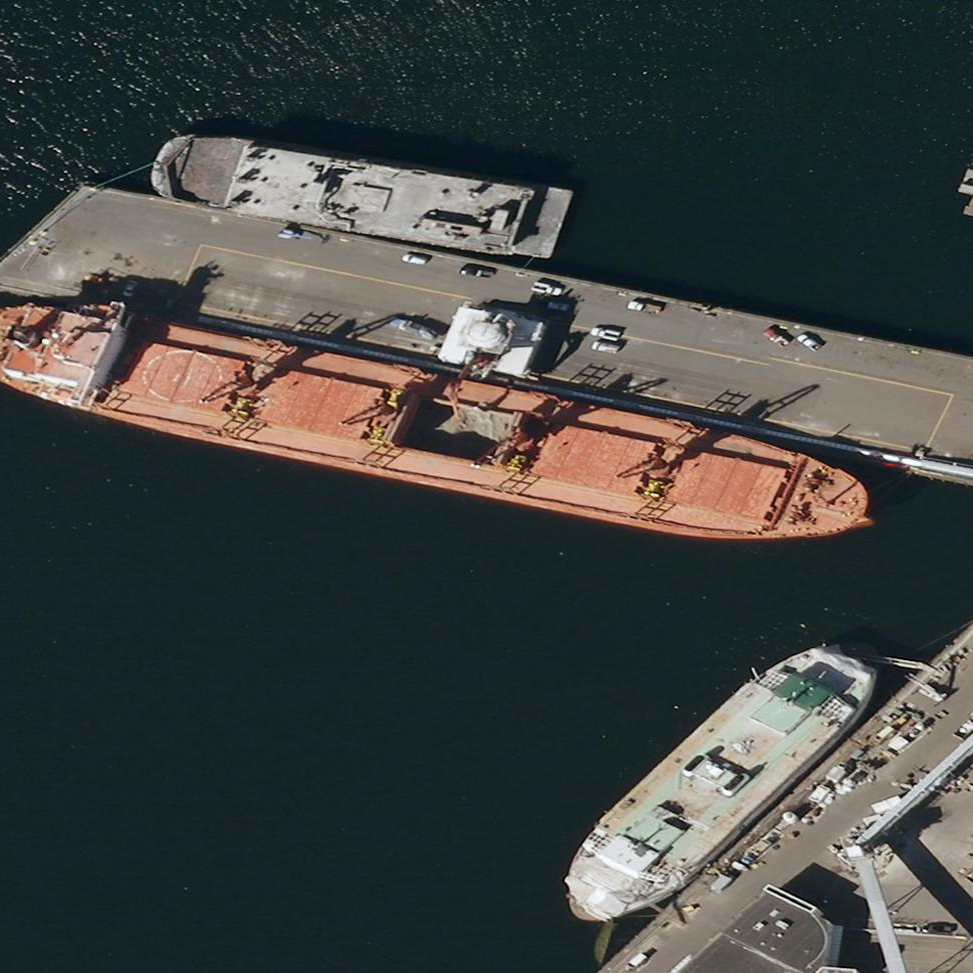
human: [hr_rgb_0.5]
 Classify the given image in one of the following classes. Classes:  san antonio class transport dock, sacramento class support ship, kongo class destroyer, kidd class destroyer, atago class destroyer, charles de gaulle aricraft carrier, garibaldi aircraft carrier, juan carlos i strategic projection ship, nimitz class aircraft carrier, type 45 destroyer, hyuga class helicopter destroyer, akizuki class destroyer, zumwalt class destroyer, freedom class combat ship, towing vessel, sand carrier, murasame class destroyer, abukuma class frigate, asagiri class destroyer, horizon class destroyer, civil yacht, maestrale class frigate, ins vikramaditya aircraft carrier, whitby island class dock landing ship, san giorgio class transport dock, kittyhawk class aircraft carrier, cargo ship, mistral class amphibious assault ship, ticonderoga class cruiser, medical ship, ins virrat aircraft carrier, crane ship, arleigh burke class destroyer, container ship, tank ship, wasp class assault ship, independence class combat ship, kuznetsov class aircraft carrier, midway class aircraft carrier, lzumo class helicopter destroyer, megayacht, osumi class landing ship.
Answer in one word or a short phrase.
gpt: Sand carrier